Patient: sex F, age 54
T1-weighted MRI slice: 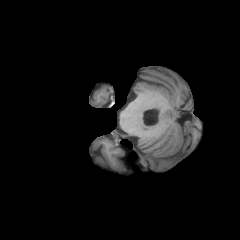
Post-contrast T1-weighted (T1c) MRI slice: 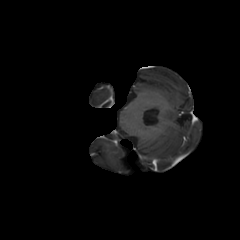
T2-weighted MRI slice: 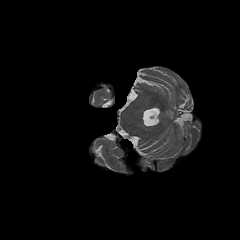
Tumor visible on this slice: no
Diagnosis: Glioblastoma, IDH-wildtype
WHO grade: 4